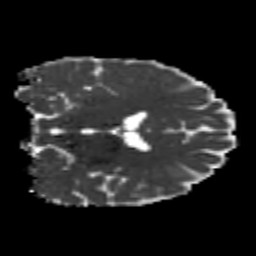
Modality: MD
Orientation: coronal
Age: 25
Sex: male
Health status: healthy
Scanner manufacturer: philips
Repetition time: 7.385 s
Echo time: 0.08599 s